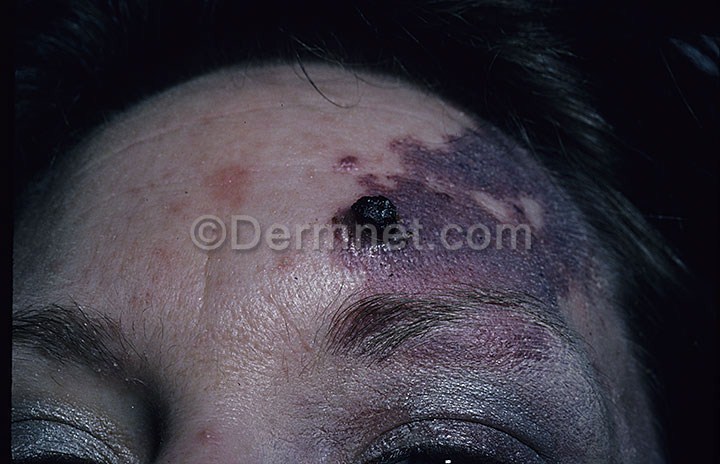
Disease: Vascular Tumors